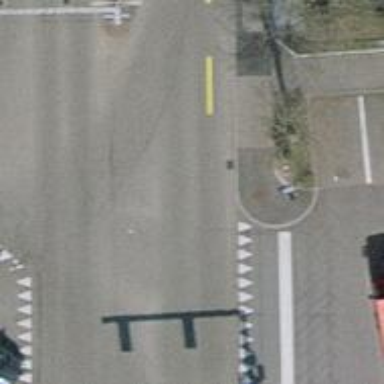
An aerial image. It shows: Road with traffic signals.